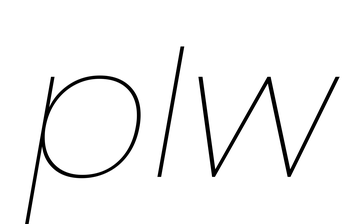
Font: Poppins-ThinItalic